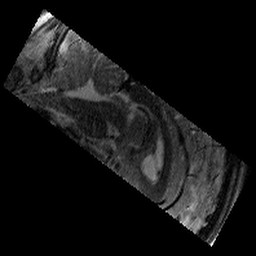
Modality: T2w
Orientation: sagittal
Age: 13
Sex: male
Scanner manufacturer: siemens
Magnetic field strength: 3 T
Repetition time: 9.23 s
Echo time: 0.067 s